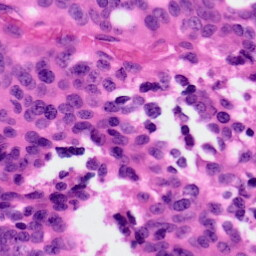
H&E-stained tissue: Ovarian